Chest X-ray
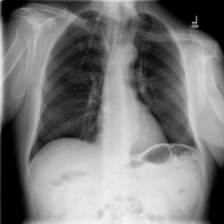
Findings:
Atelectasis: negative
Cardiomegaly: negative
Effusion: negative
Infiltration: negative
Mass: negative
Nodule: negative
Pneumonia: negative
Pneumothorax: negative
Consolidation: negative
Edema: negative
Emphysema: negative
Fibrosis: negative
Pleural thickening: negative
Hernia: negative